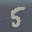
Label: 5